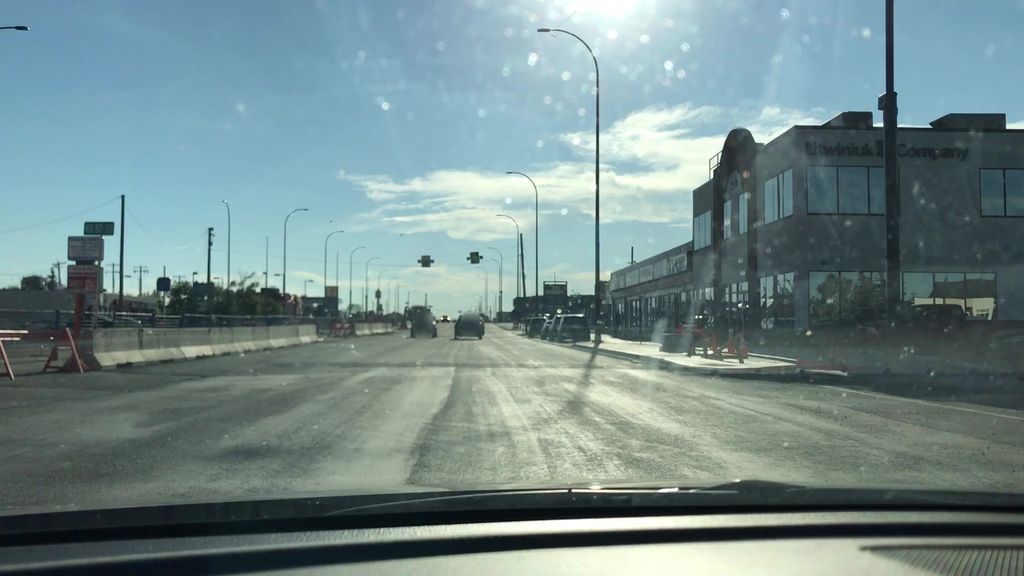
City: calgary